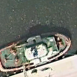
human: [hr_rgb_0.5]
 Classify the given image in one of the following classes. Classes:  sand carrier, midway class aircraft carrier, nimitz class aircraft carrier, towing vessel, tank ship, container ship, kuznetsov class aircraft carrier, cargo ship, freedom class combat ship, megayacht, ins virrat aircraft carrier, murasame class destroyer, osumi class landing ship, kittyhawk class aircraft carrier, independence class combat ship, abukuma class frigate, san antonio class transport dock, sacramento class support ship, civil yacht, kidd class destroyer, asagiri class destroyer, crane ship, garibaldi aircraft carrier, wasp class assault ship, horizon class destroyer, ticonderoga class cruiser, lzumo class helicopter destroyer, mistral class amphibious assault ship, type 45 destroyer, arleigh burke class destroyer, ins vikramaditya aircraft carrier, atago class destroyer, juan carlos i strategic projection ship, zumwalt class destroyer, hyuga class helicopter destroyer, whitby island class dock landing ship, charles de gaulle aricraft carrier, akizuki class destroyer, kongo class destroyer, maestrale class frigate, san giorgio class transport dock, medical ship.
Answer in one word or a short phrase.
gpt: Towing vessel